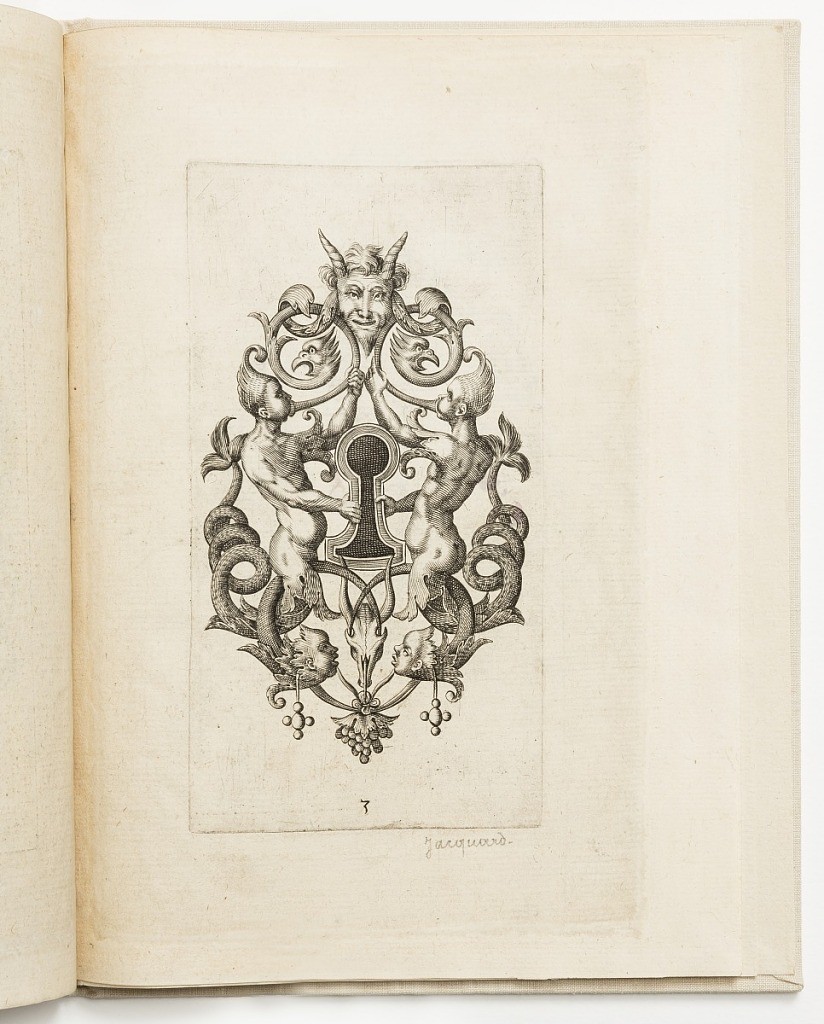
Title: Design for Escutcheon
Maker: Antoine Jacquard, French, active ca. 1616 – d. 1652
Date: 1616
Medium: Engraving on laid paper
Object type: Print
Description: Design for an ornate keyhole escutcheon. At top, a horned mask. Below, a pair of figures blow into horn terminating in bird heads.